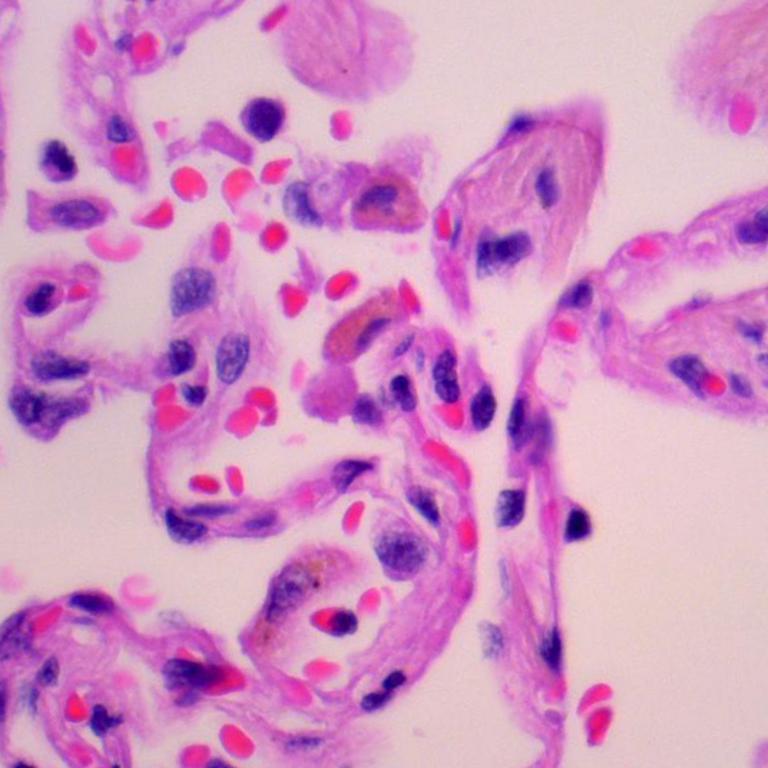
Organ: lung
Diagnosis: benign